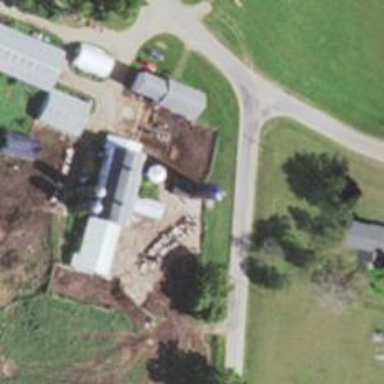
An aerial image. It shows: Silo.